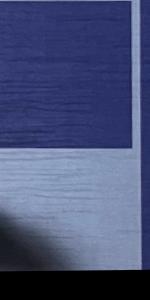
Label: Empty